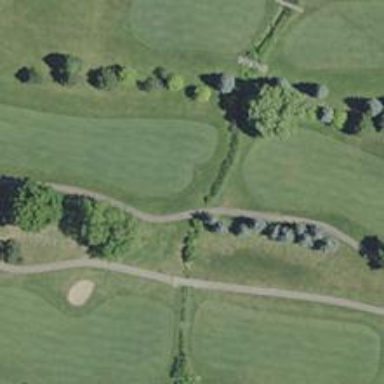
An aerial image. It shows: Path on bridge designed for golf carts.